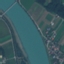
Land use / land cover: River